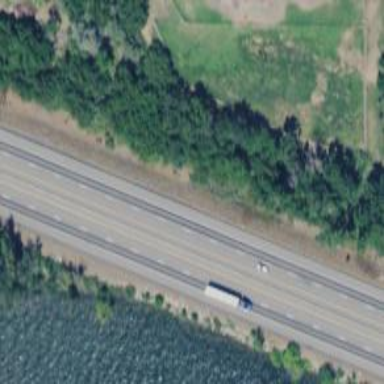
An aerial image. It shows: This image shows trunk highway that functions as expressway.